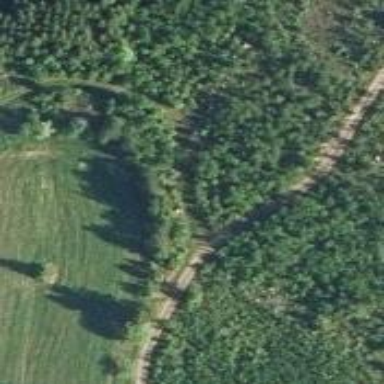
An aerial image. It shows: Unclassified road.